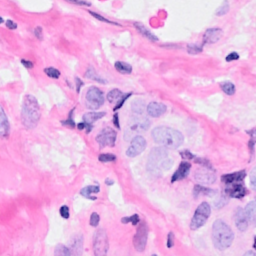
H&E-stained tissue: Breast